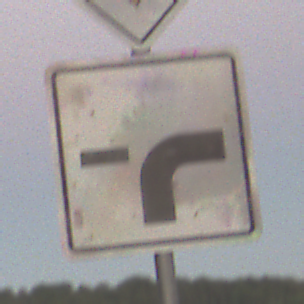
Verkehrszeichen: VerlaufVorfahrtsstrasse9
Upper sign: Vorfahrtsstrasse
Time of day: SunriseSunset
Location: Outdoor (Nature)
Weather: Clear
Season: NotSpecified
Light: Natural